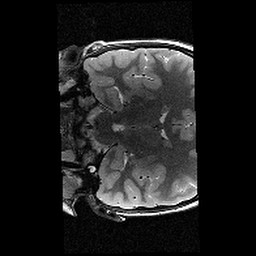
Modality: T2w
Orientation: coronal
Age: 11
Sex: female
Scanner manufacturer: siemens
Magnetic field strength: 3 T
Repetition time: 9.23 s
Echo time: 0.067 s